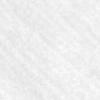
Label: no_change